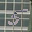
Label: 5